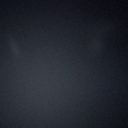
Screen state: off